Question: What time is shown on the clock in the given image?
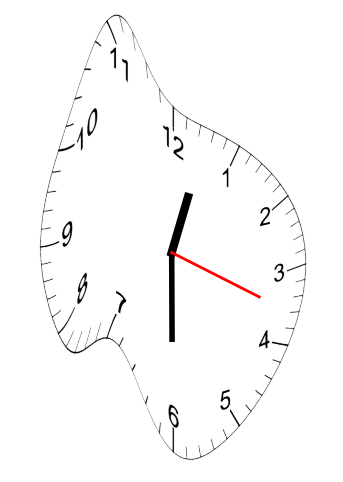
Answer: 12:30:18